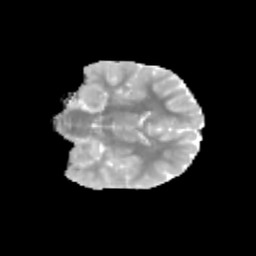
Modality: MD
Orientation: coronal
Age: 9
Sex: male
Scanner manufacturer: siemens
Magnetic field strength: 3 T
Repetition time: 3.8 s
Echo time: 0.07 s